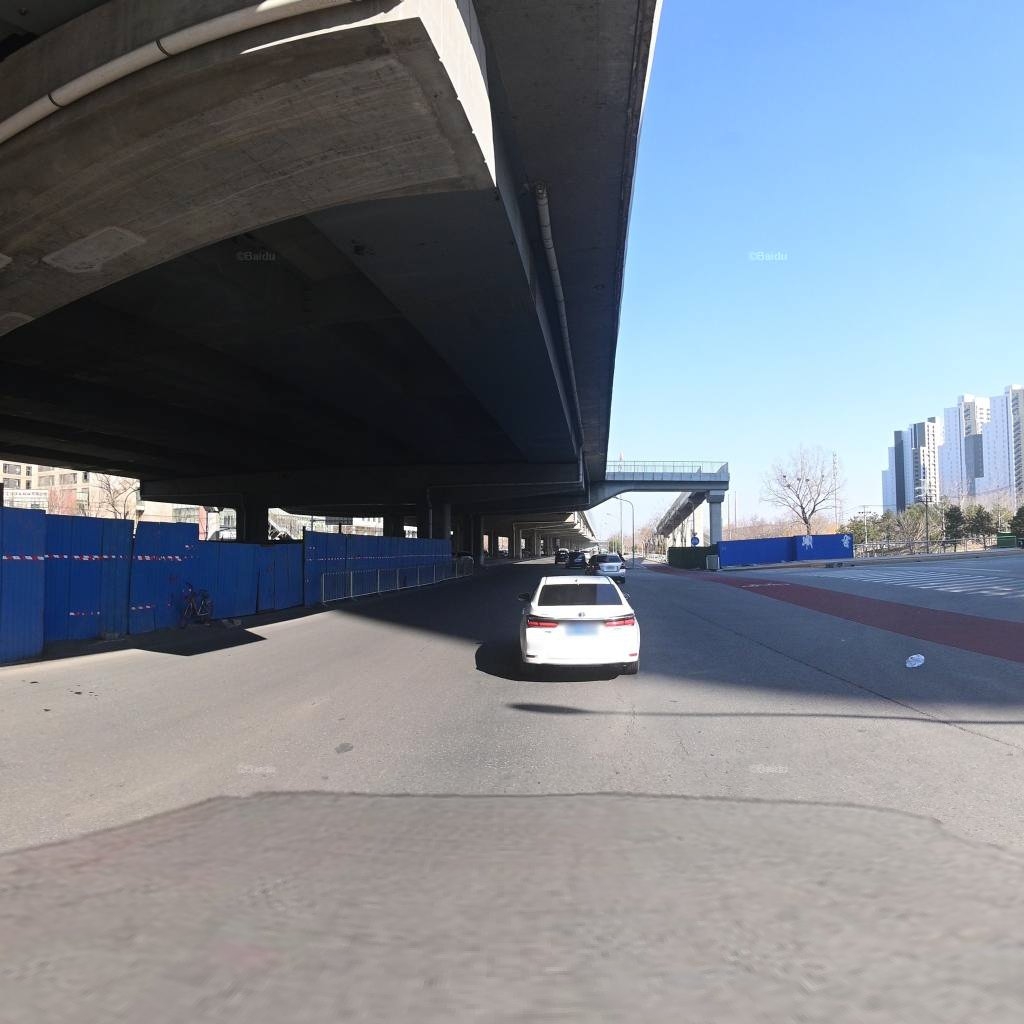
Region: Chaoyang
Road damage annotations: longitudinal crack